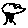
Label: tree